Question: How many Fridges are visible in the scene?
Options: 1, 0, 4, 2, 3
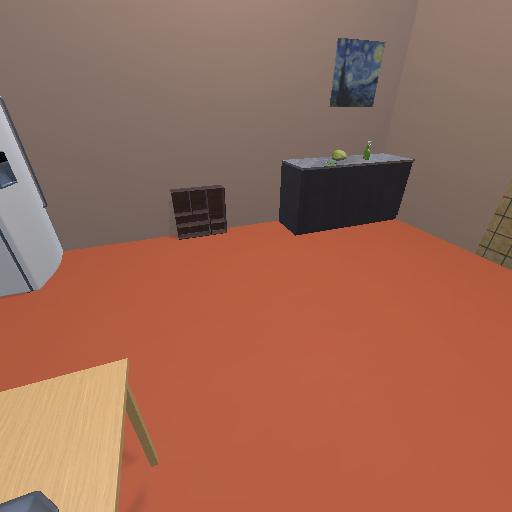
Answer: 1